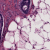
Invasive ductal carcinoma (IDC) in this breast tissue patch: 1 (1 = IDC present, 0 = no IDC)